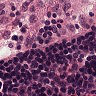
Metastatic tissue present: no